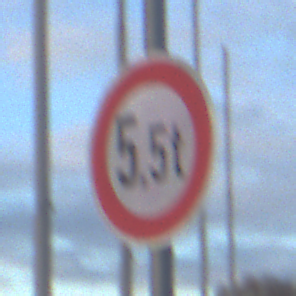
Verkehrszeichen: TatsaechlicheMasse
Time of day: SunriseSunset
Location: Outdoor (Suburban)
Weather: PartlyCloudy
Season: NotSpecified
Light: Natural